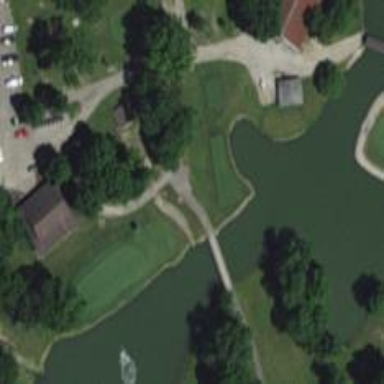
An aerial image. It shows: Golf hole.